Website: bh-photo
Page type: order-tracking
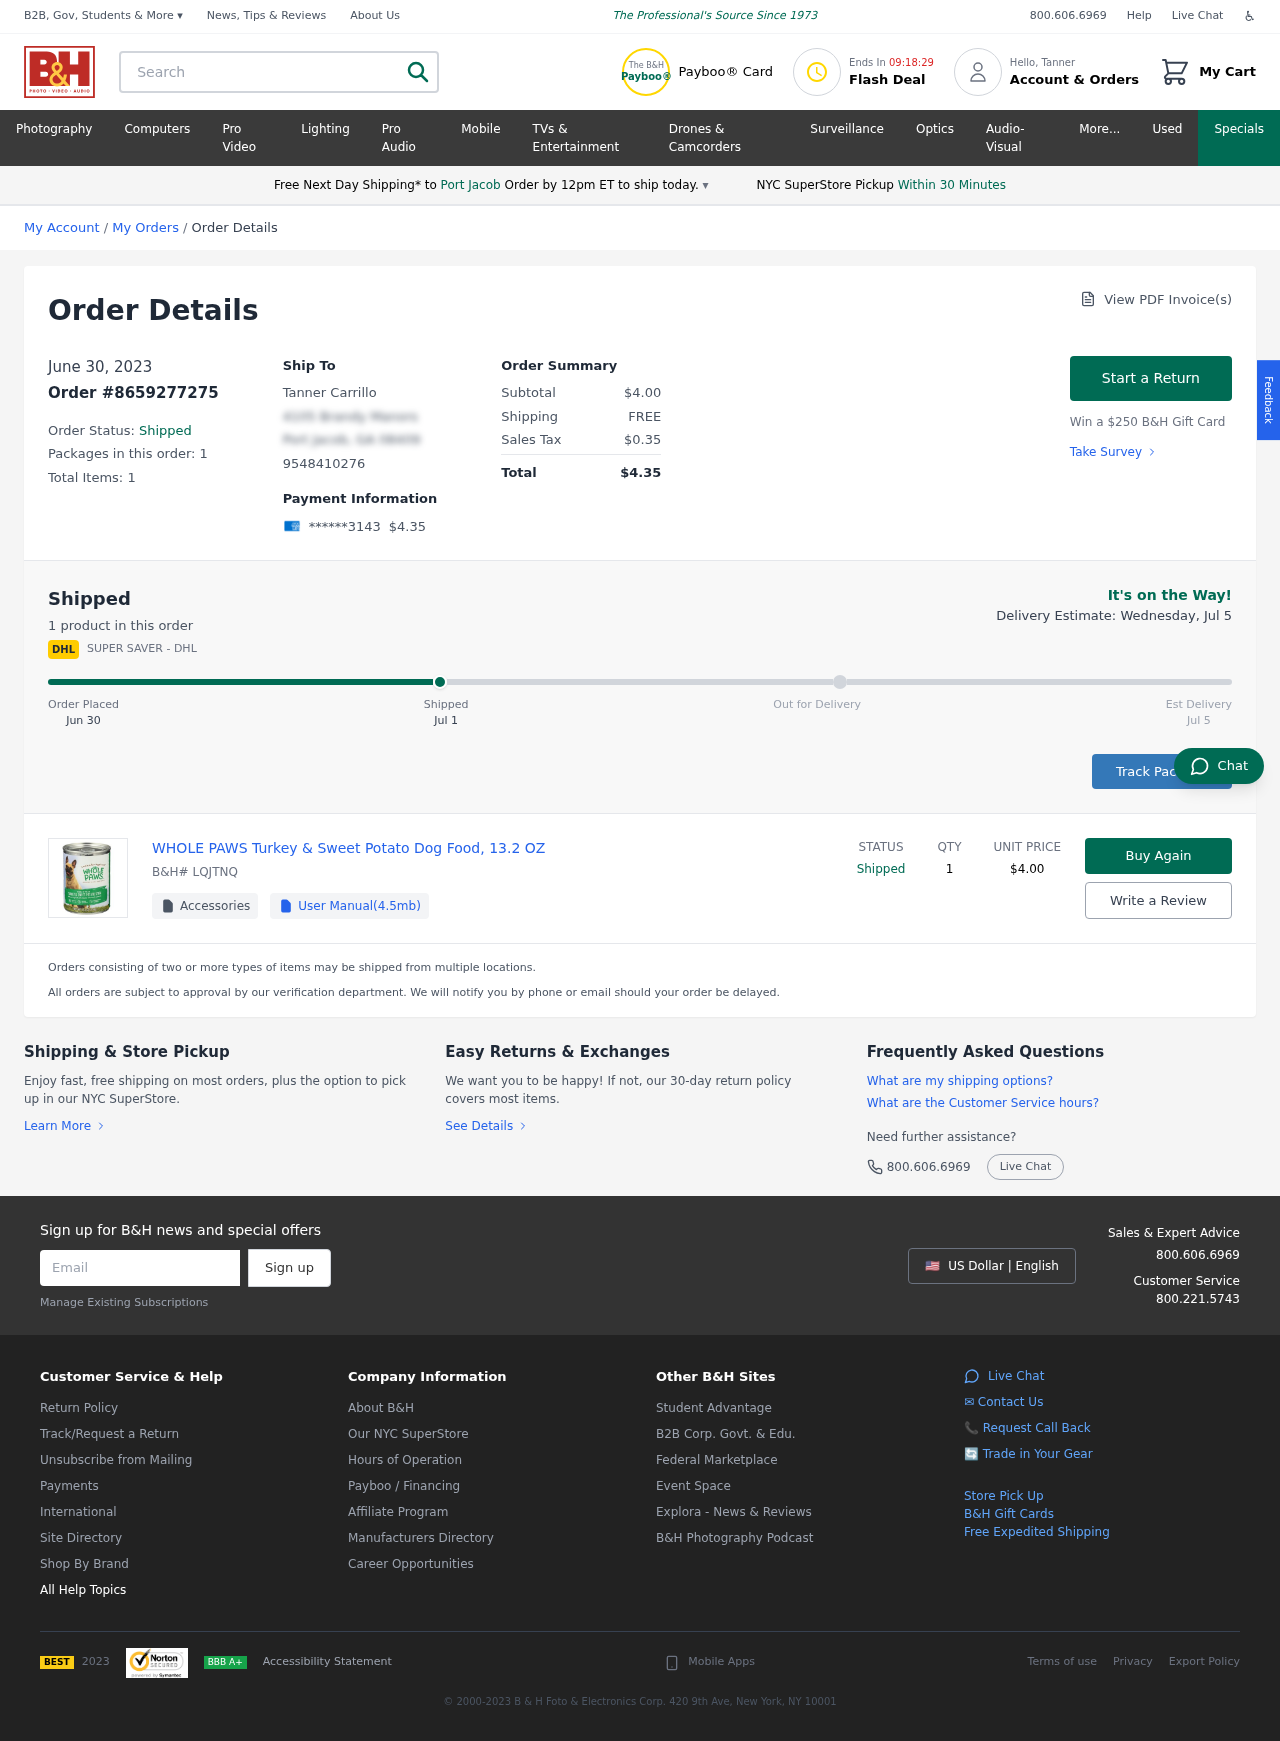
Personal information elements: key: PII_CARD_LAST4
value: ******3143
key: PII_CITY
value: Port Jacob
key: PII_EMAIL
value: tanner_carrillo@yahoo.com
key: PII_FIRSTNAME
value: Tanner
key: PII_FULLNAME
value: Tanner Carrillo
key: PII_PHONE
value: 9548410276
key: PII_STREET
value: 4105 Brandy Manors
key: PII_CITY_STATE_ZIP
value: Port Jacob, GA 08409
Product elements: key: PRODUCT1_NAME
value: WHOLE PAWS Turkey & Sweet Potato Dog Food, 13.2 OZ
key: PRODUCT1_PRICE
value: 4
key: PRODUCT1_QUANTITY
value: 1
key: PRODUCT1_SKU
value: LQJTNQ
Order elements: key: ORDER_DATE
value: Jun 30
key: ORDER_DATE
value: June 30, 2023
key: ORDER_ID
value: Order #8659277275
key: ORDER_NUM_PACKAGES
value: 1
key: ORDER_NUM_ITEMS
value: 1
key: ORDER_NUM_ITEMS
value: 1 product
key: ORDER_TOTAL
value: $4.35
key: ORDER_SUBTOTAL
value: $4.00
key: ORDER_SHIPPING_COST
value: FREE
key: ORDER_TAX
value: $0.35
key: ORDER_DELIVERY_DATE
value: Jul 5
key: ORDER_DELIVERY_DATE
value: Delivery Estimate: Wednesday, Jul 5
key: ORDER_SHIPPING_DATE
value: Jul 1
Search elements: key: HEADER_SEARCH
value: Search